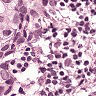
Metastatic tissue present: yes